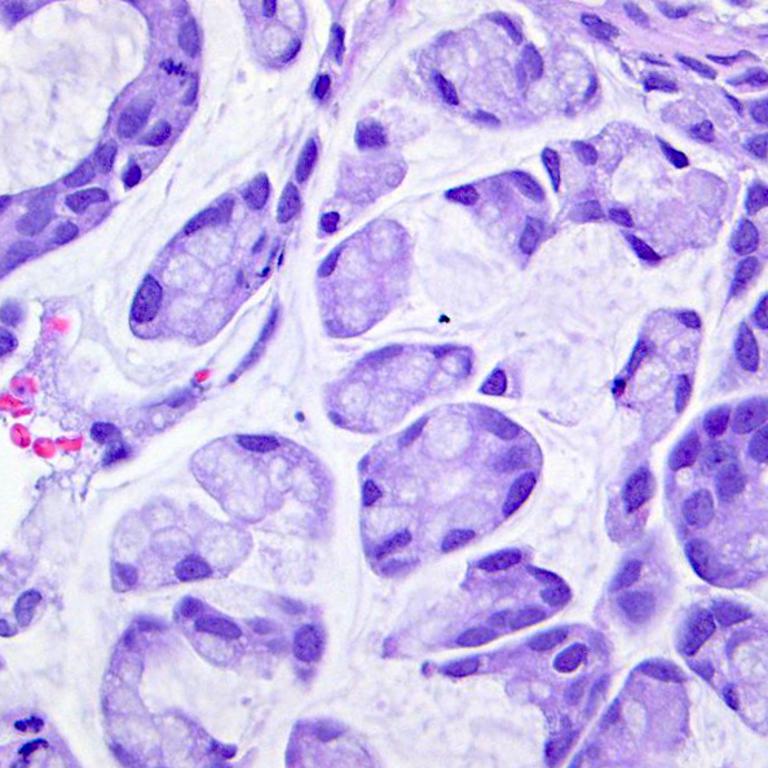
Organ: colon
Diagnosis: adenocarcinomas